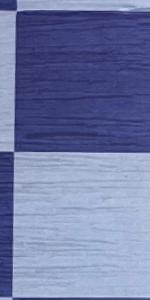
Label: Empty